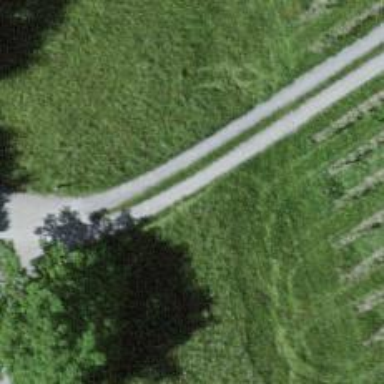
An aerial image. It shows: Unpaved track with grade3 track type.